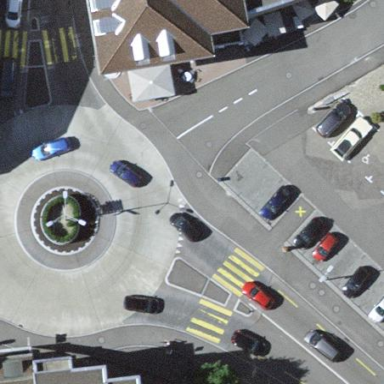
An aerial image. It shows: Roundabout on primary highway with concrete surface.